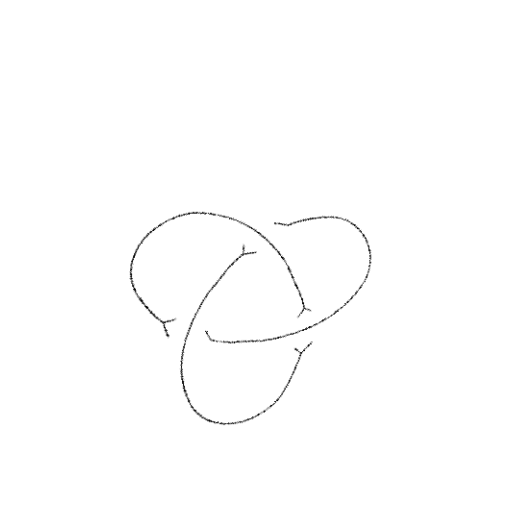
Crossing number: 3